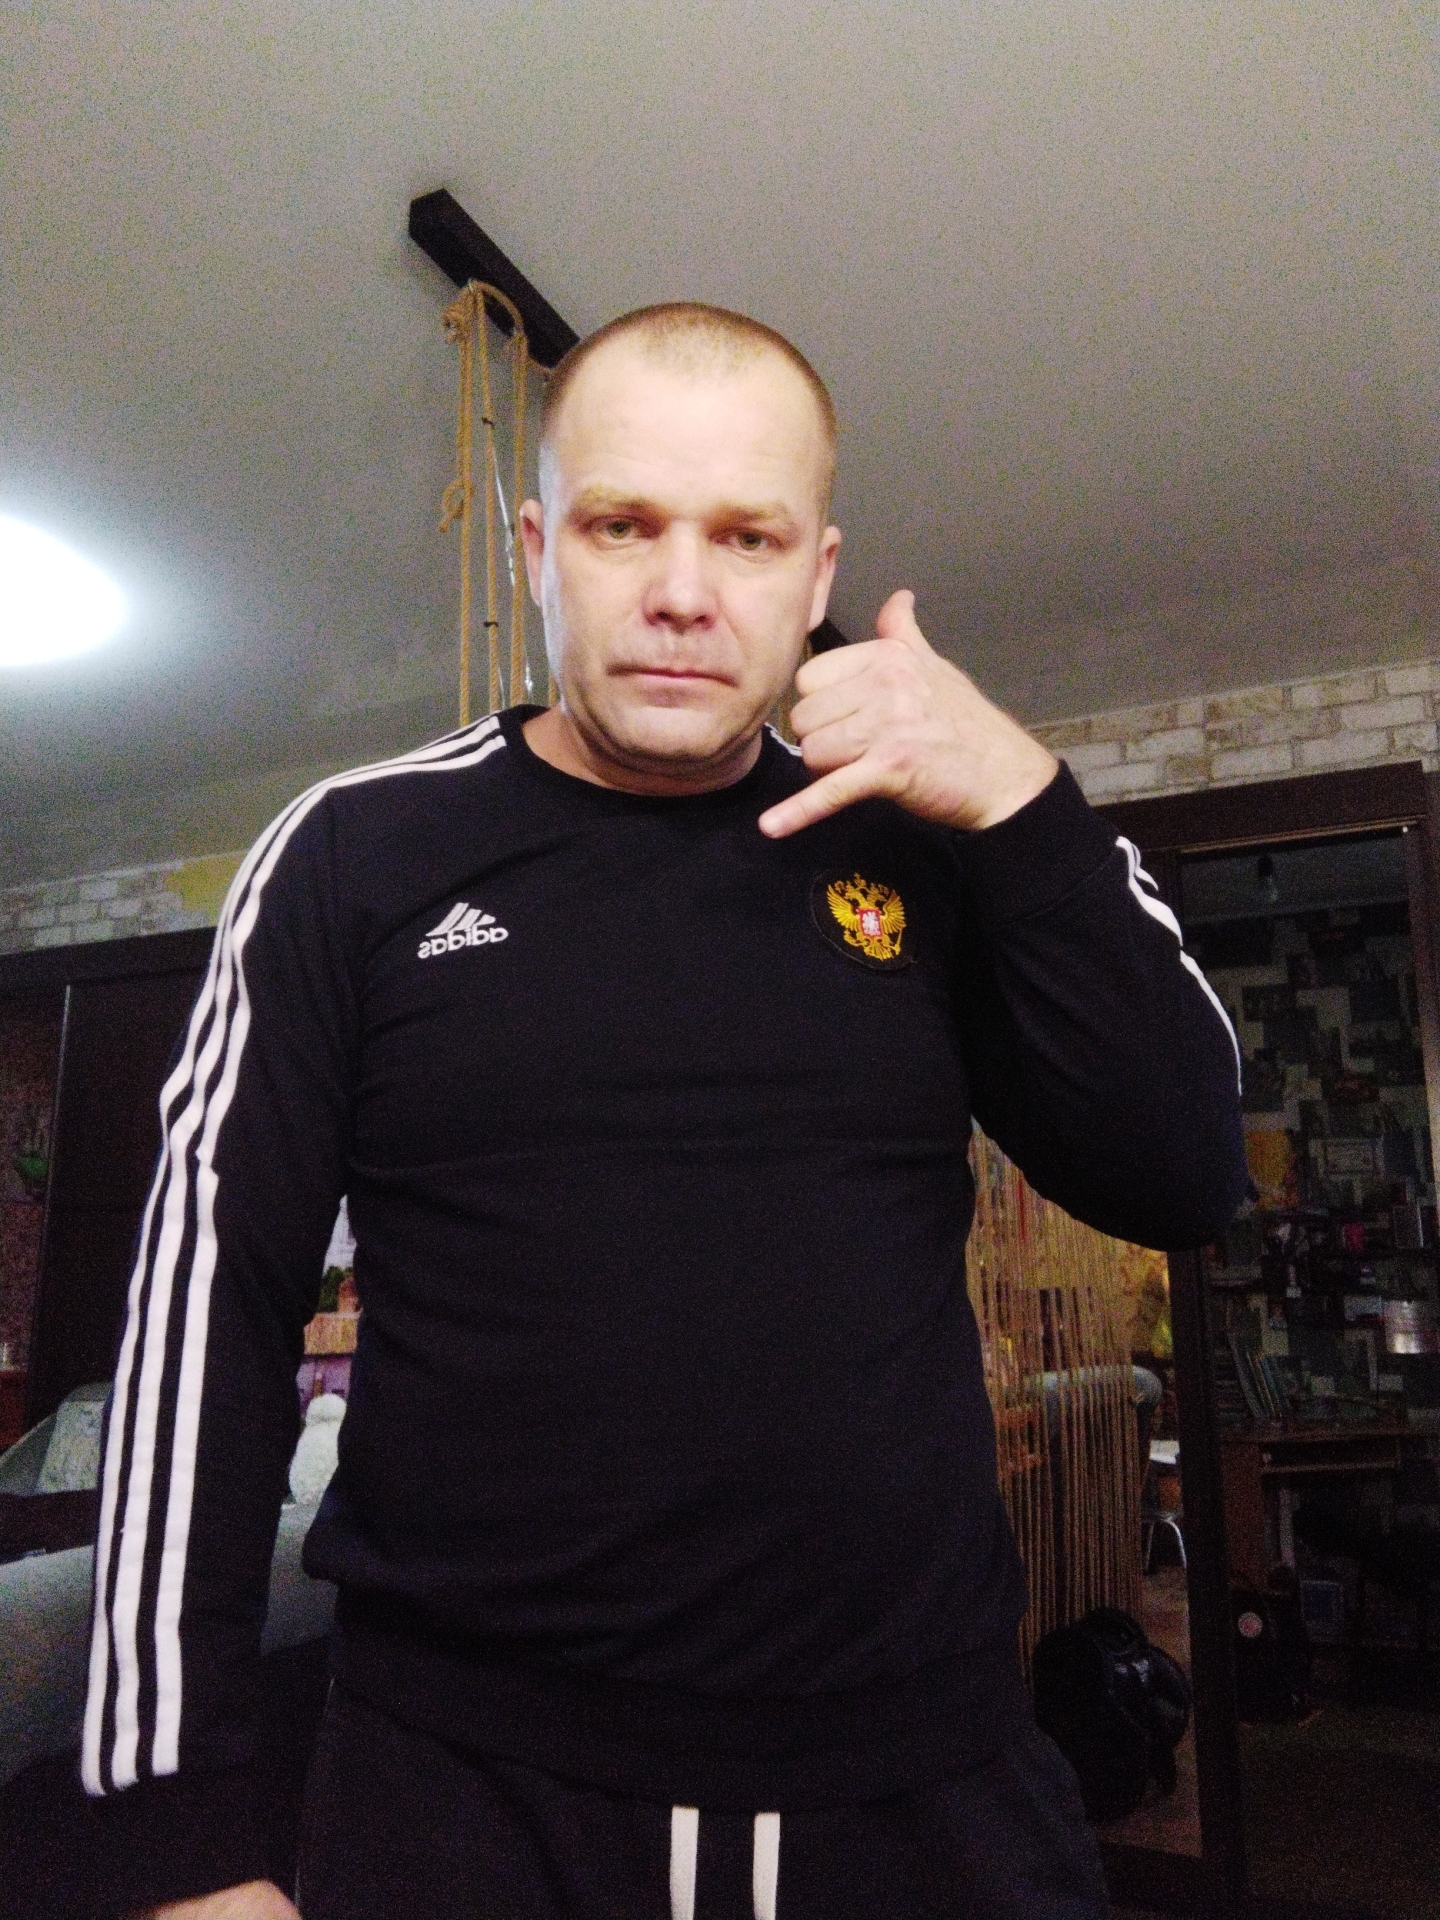
Label: noise